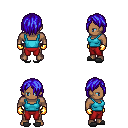
a pixel art fantasy rpg character, male body template, human, dark skin, teal pirate shirt, red pants, blue bangs hairstyle, gold gloves, gray slippers, four views (front, back, left, right), 2x2 character sprite sheet, small pixel art, hard edges, no anti-aliasing